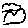
Label: cloud